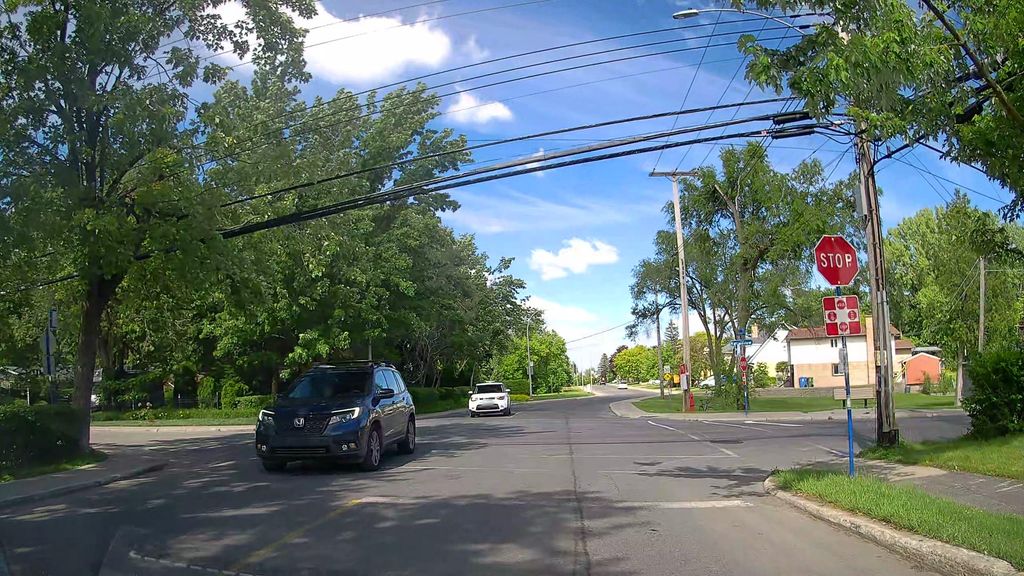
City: montreal